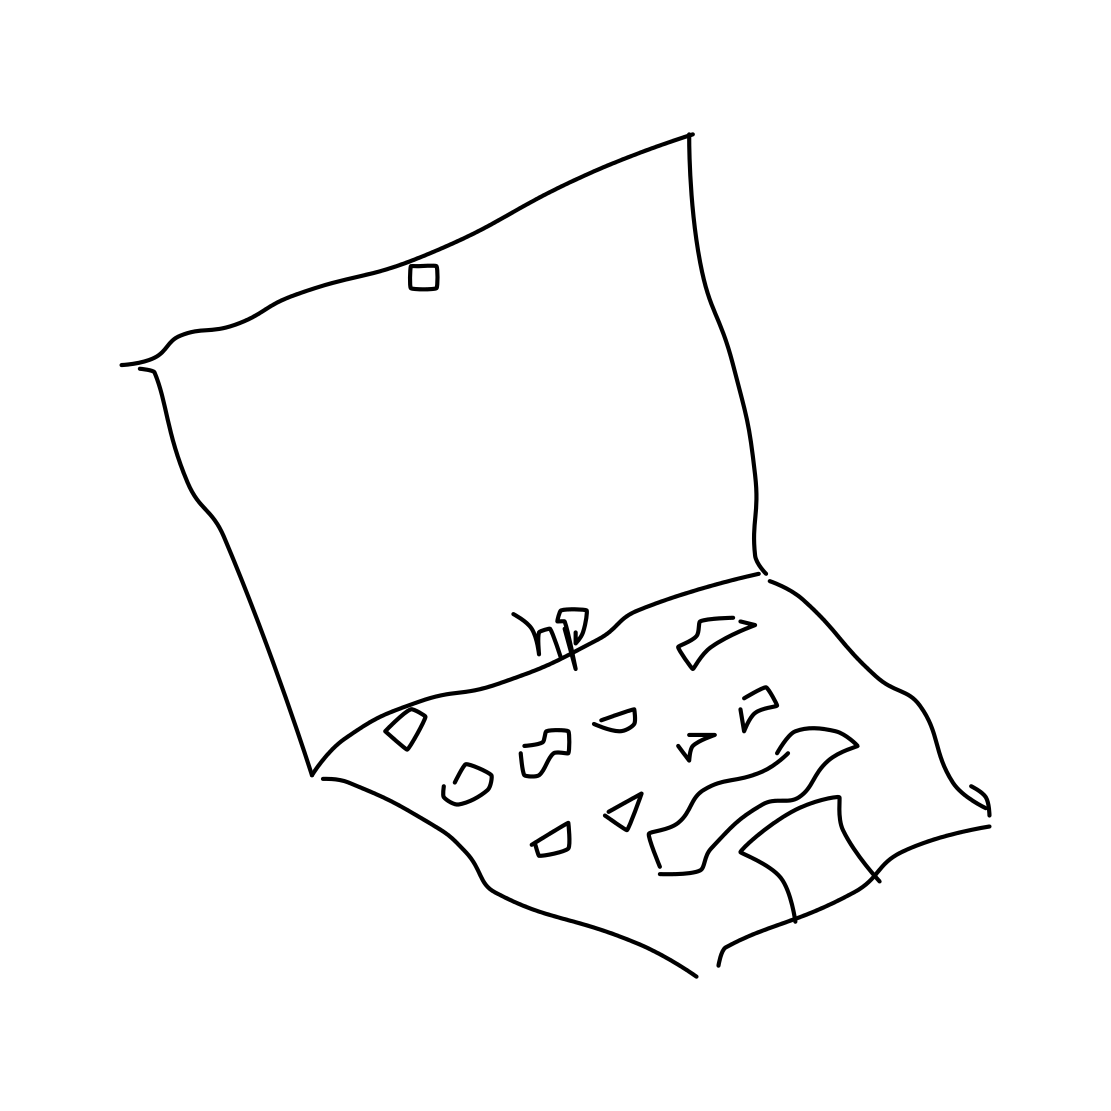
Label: laptop